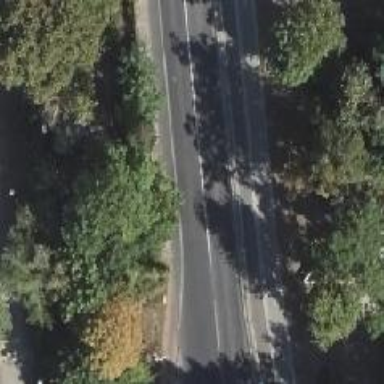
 with cycle lane on the left and cycle track on the right."